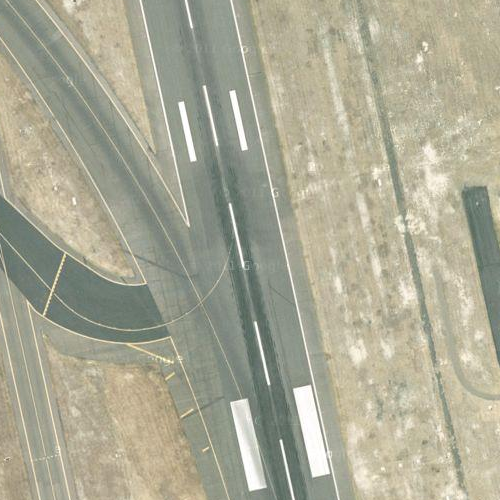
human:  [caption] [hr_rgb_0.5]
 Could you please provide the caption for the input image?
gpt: A straight runway with many mark lines on it while some lawns beside .

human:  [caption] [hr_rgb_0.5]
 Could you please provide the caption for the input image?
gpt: This is a straight runway with many mark lines on it while some lawns beside .

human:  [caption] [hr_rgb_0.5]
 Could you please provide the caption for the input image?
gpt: There are some marking lines on the straight runway while some lawns beside .

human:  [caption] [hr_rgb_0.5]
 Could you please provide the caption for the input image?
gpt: A straight runway with some mark lines on it while some lawns beside .

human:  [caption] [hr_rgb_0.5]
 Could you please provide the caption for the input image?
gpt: Some mark lines are on the straight runway while some lawns beside .